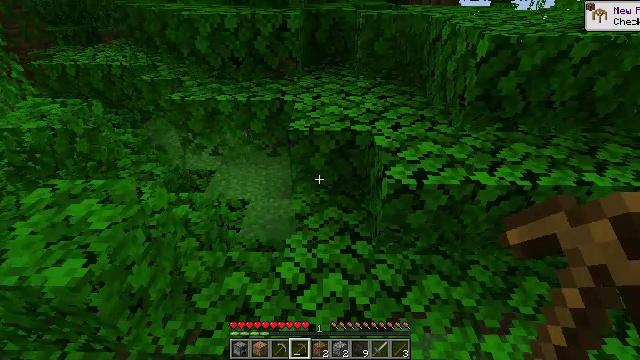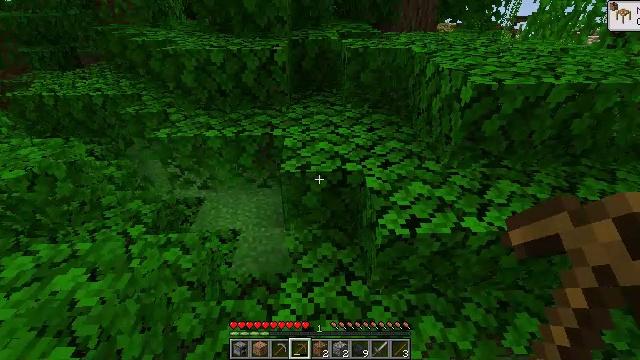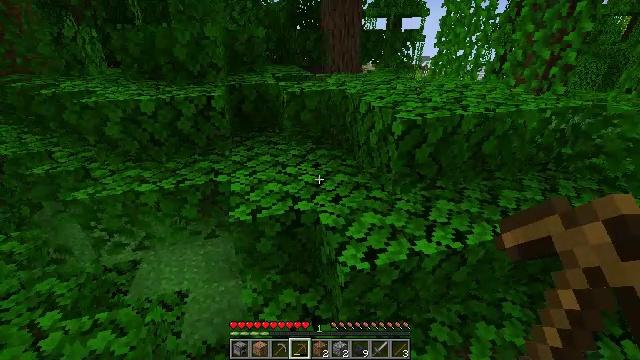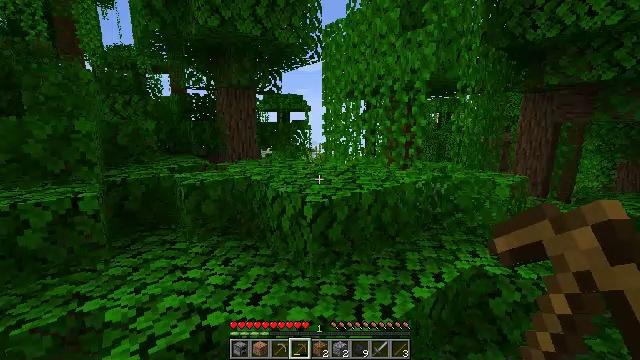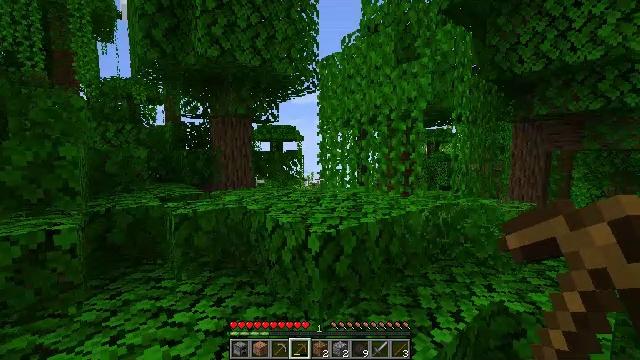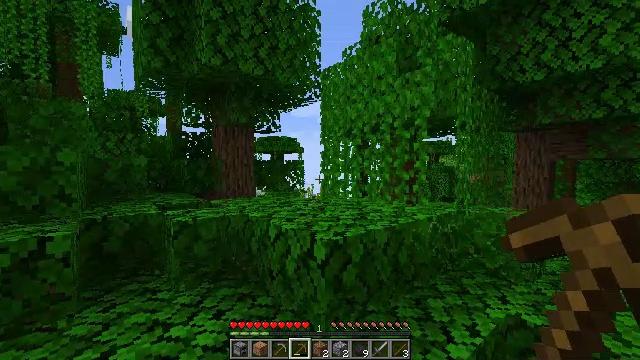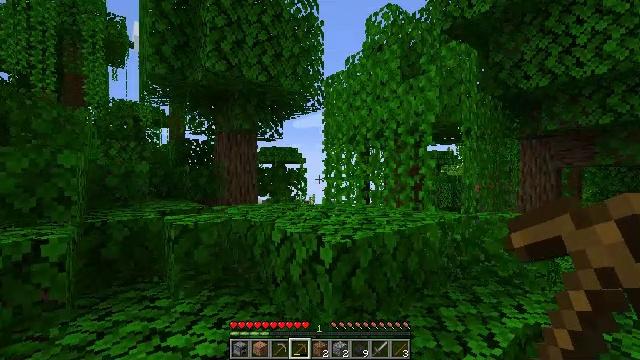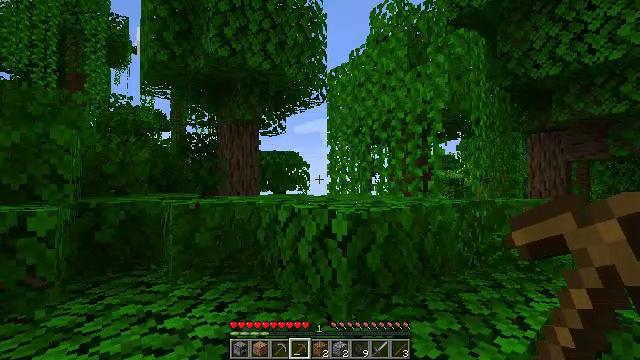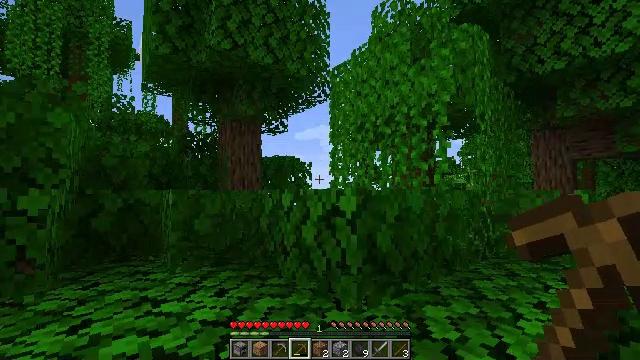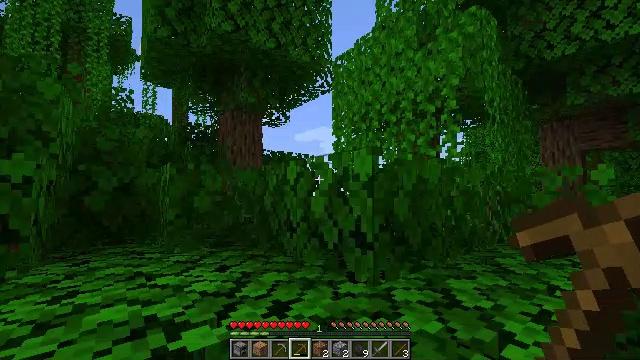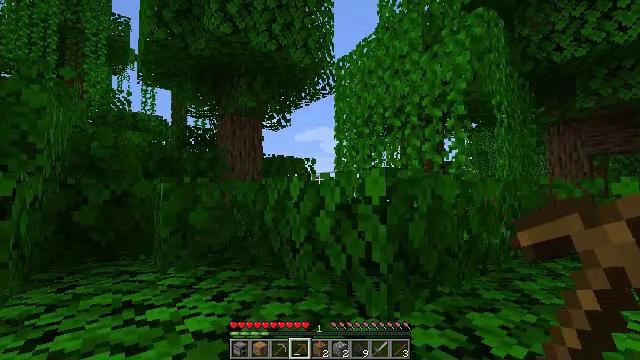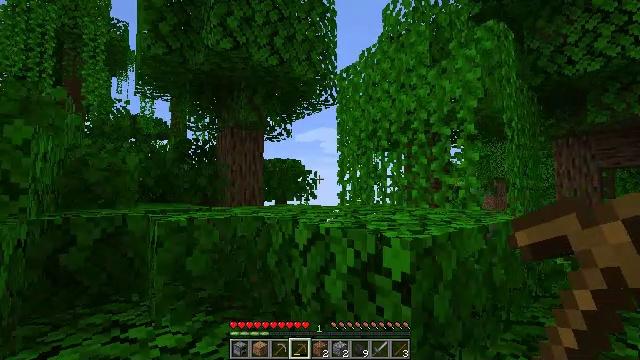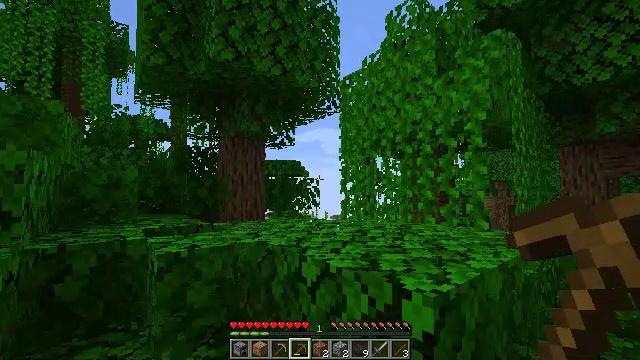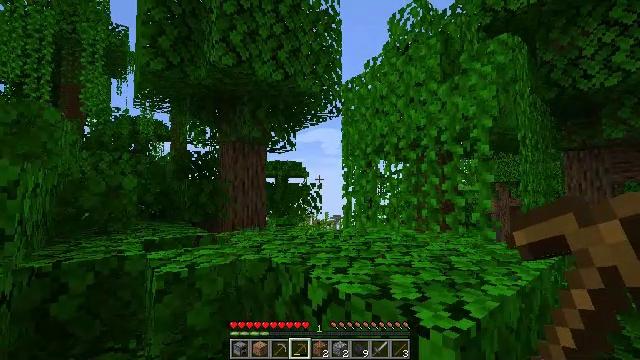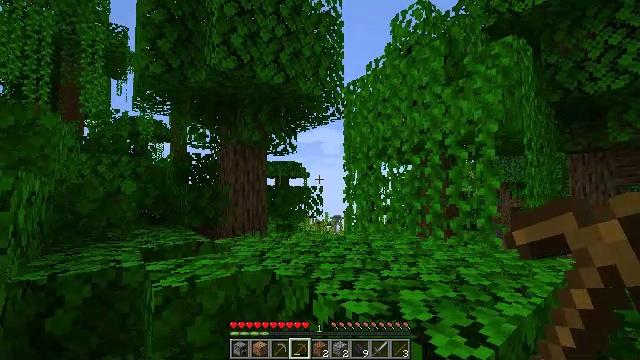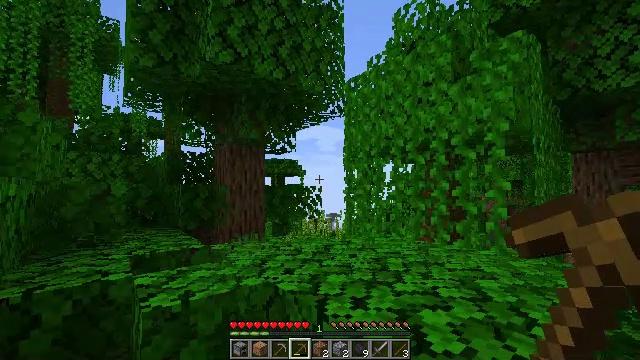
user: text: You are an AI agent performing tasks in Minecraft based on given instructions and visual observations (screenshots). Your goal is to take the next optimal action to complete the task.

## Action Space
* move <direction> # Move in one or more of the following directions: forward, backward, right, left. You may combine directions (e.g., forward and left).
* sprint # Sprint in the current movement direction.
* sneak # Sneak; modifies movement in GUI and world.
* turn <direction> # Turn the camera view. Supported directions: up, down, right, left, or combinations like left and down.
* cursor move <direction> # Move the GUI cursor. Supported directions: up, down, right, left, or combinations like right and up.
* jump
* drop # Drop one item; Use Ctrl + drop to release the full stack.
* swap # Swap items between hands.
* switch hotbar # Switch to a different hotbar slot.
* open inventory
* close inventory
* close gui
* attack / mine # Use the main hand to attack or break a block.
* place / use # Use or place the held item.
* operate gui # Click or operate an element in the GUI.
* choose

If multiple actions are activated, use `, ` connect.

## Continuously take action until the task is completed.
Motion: motion action
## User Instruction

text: Break the melon to get slices.
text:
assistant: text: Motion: move forward, turn right and up, jump
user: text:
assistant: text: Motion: move forward, turn right and up, jump
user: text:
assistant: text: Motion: move forward, turn right and up, jump
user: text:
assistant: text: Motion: move forward, turn right and up, jump
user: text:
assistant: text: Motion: move forward, turn up, jump
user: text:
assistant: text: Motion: move forward, turn up, jump
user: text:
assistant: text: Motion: move forward, turn up, jump
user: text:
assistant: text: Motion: move forward, turn up, jump
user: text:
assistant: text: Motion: move forward, jump
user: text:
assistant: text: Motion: move forward, jump
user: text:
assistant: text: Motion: move forward, jump
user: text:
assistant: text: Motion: move forward, jump
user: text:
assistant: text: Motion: move forward, jump
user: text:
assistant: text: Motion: move forward, jump
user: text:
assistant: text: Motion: move forward, jump
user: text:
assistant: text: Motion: move forward, turn right and down, jump
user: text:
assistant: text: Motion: move forward, turn right, jump
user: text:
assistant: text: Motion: move forward, turn right, jump
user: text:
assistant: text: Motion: move forward, turn right and down, jump
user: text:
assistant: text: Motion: move forward, turn right and down, jump
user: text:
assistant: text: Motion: move forward, turn right and down, jump
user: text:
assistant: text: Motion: move forward, turn right and down, jump
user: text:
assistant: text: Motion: move forward, turn right and down, jump
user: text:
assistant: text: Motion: move forward, turn down, jump
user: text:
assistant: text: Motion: move forward
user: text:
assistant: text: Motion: move forward
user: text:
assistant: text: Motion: move forward
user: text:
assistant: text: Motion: move forward
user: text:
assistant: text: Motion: move forward, turn left and down
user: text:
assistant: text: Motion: move forward, turn left and down